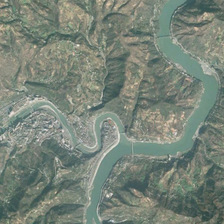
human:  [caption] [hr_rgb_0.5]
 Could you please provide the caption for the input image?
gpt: a river flows through the mountain .

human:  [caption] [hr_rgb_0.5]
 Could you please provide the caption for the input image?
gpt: this is a very high mountain .

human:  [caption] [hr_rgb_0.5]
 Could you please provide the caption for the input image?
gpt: a river flows through the mountain .

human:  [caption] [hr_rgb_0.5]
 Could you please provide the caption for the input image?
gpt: this is a very high mountain .

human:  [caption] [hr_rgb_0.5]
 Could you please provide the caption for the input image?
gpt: a river flows through the mountain .